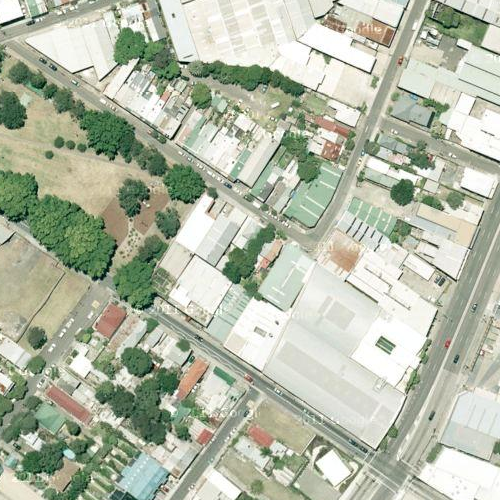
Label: sydney